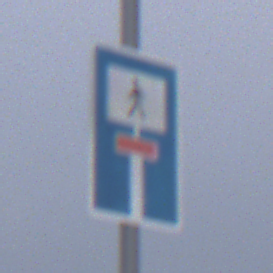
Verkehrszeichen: SackgasseFussgaengerDurchlaessig
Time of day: SunriseSunset
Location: Outdoor (Beach)
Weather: Overcast
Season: NotSpecified
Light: Natural